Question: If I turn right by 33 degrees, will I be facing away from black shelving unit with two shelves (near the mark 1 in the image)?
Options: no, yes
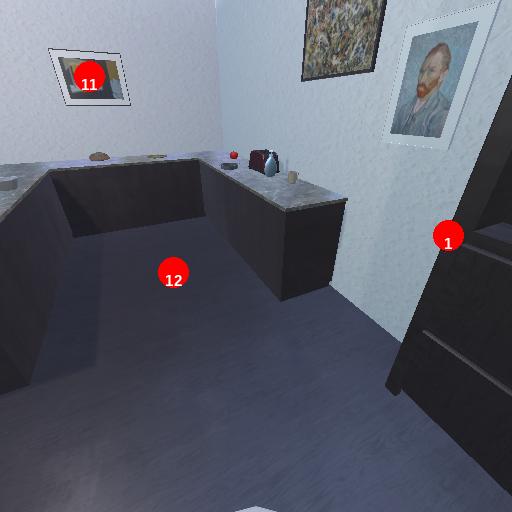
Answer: no